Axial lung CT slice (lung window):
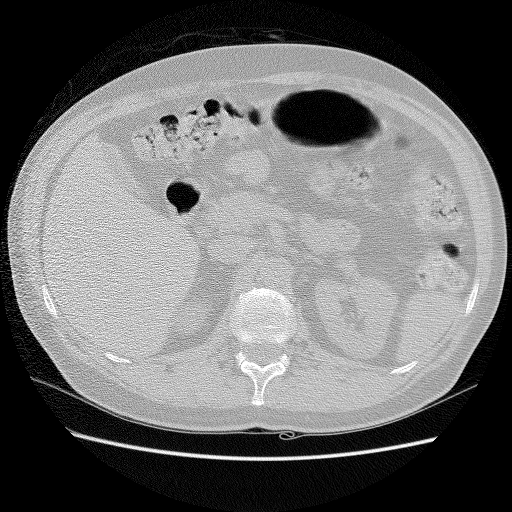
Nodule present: no